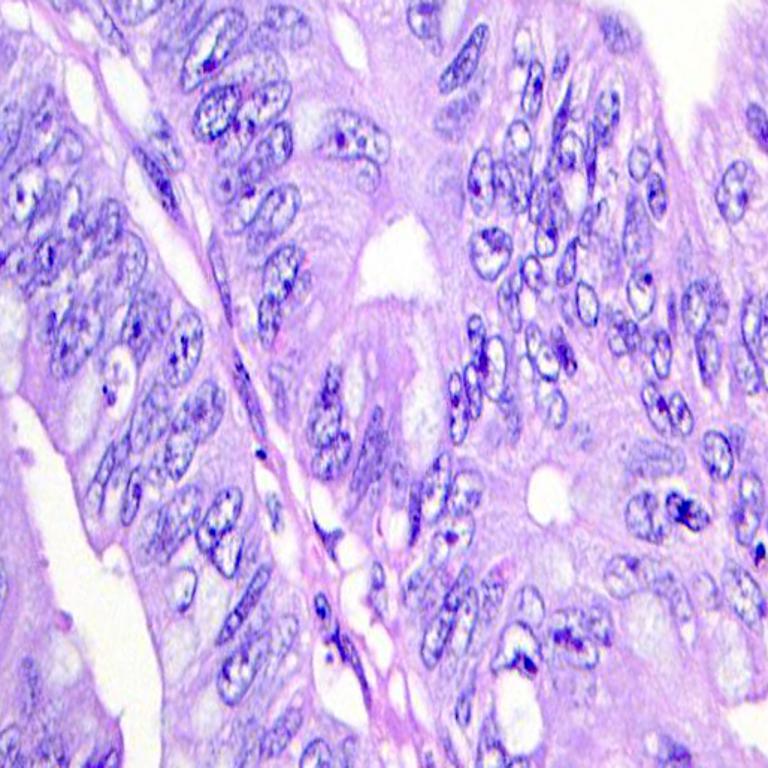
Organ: colon
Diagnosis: adenocarcinomas